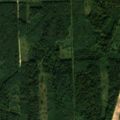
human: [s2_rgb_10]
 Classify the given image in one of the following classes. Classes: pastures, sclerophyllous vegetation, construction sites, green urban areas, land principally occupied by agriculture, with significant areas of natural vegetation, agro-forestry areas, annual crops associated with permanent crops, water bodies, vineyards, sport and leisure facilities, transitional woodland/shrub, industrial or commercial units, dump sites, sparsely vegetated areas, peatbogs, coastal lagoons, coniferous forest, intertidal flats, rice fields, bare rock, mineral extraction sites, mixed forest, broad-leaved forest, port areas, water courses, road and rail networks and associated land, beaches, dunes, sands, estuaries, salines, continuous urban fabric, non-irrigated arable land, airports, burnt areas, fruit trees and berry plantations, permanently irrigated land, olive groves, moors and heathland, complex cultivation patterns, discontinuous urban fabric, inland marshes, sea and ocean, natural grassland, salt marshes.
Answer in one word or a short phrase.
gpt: non-irrigated arable land, mixed forest, transitional woodland/shrub